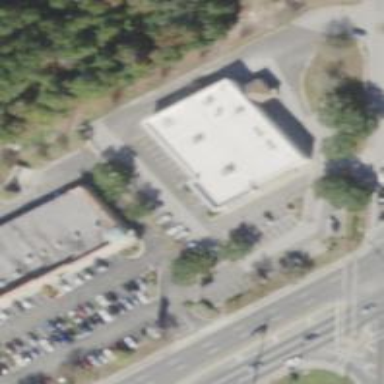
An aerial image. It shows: Pharmacy providing healthcare services.